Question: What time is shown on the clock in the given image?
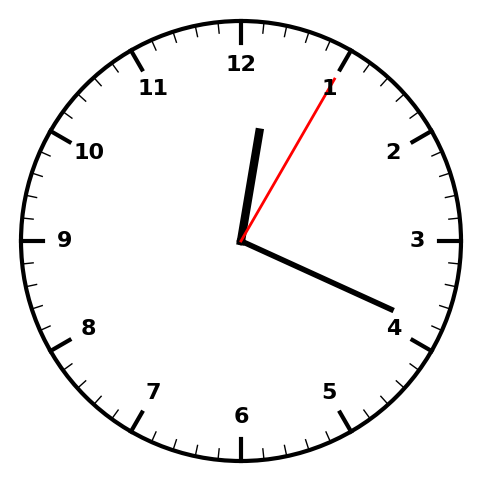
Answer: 12:19:05